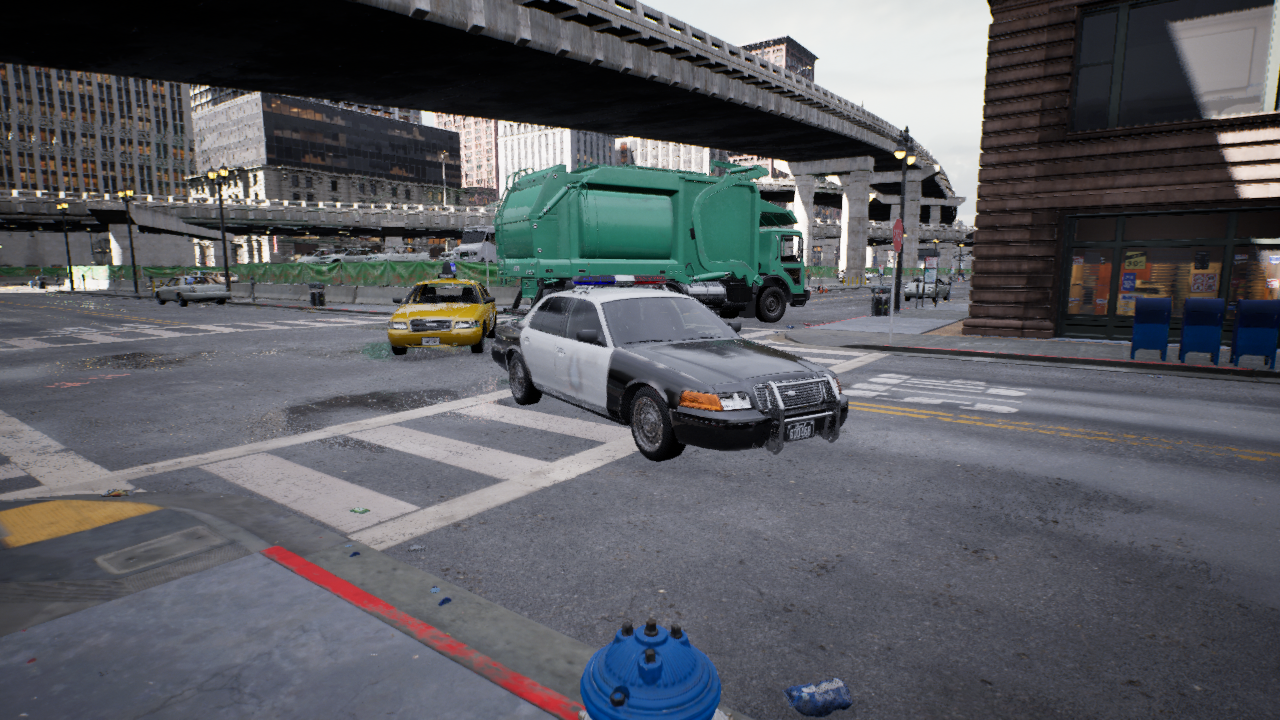
Venue: intersection
Lighting: clear day
Vehicle rig: sedan